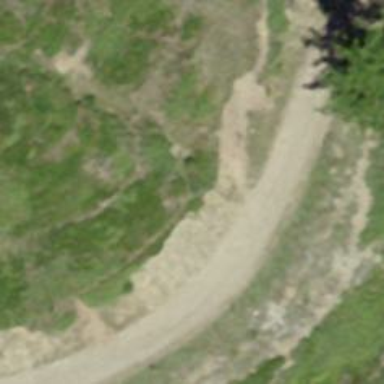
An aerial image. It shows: Unpaved track with grade2 quality type.